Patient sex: F
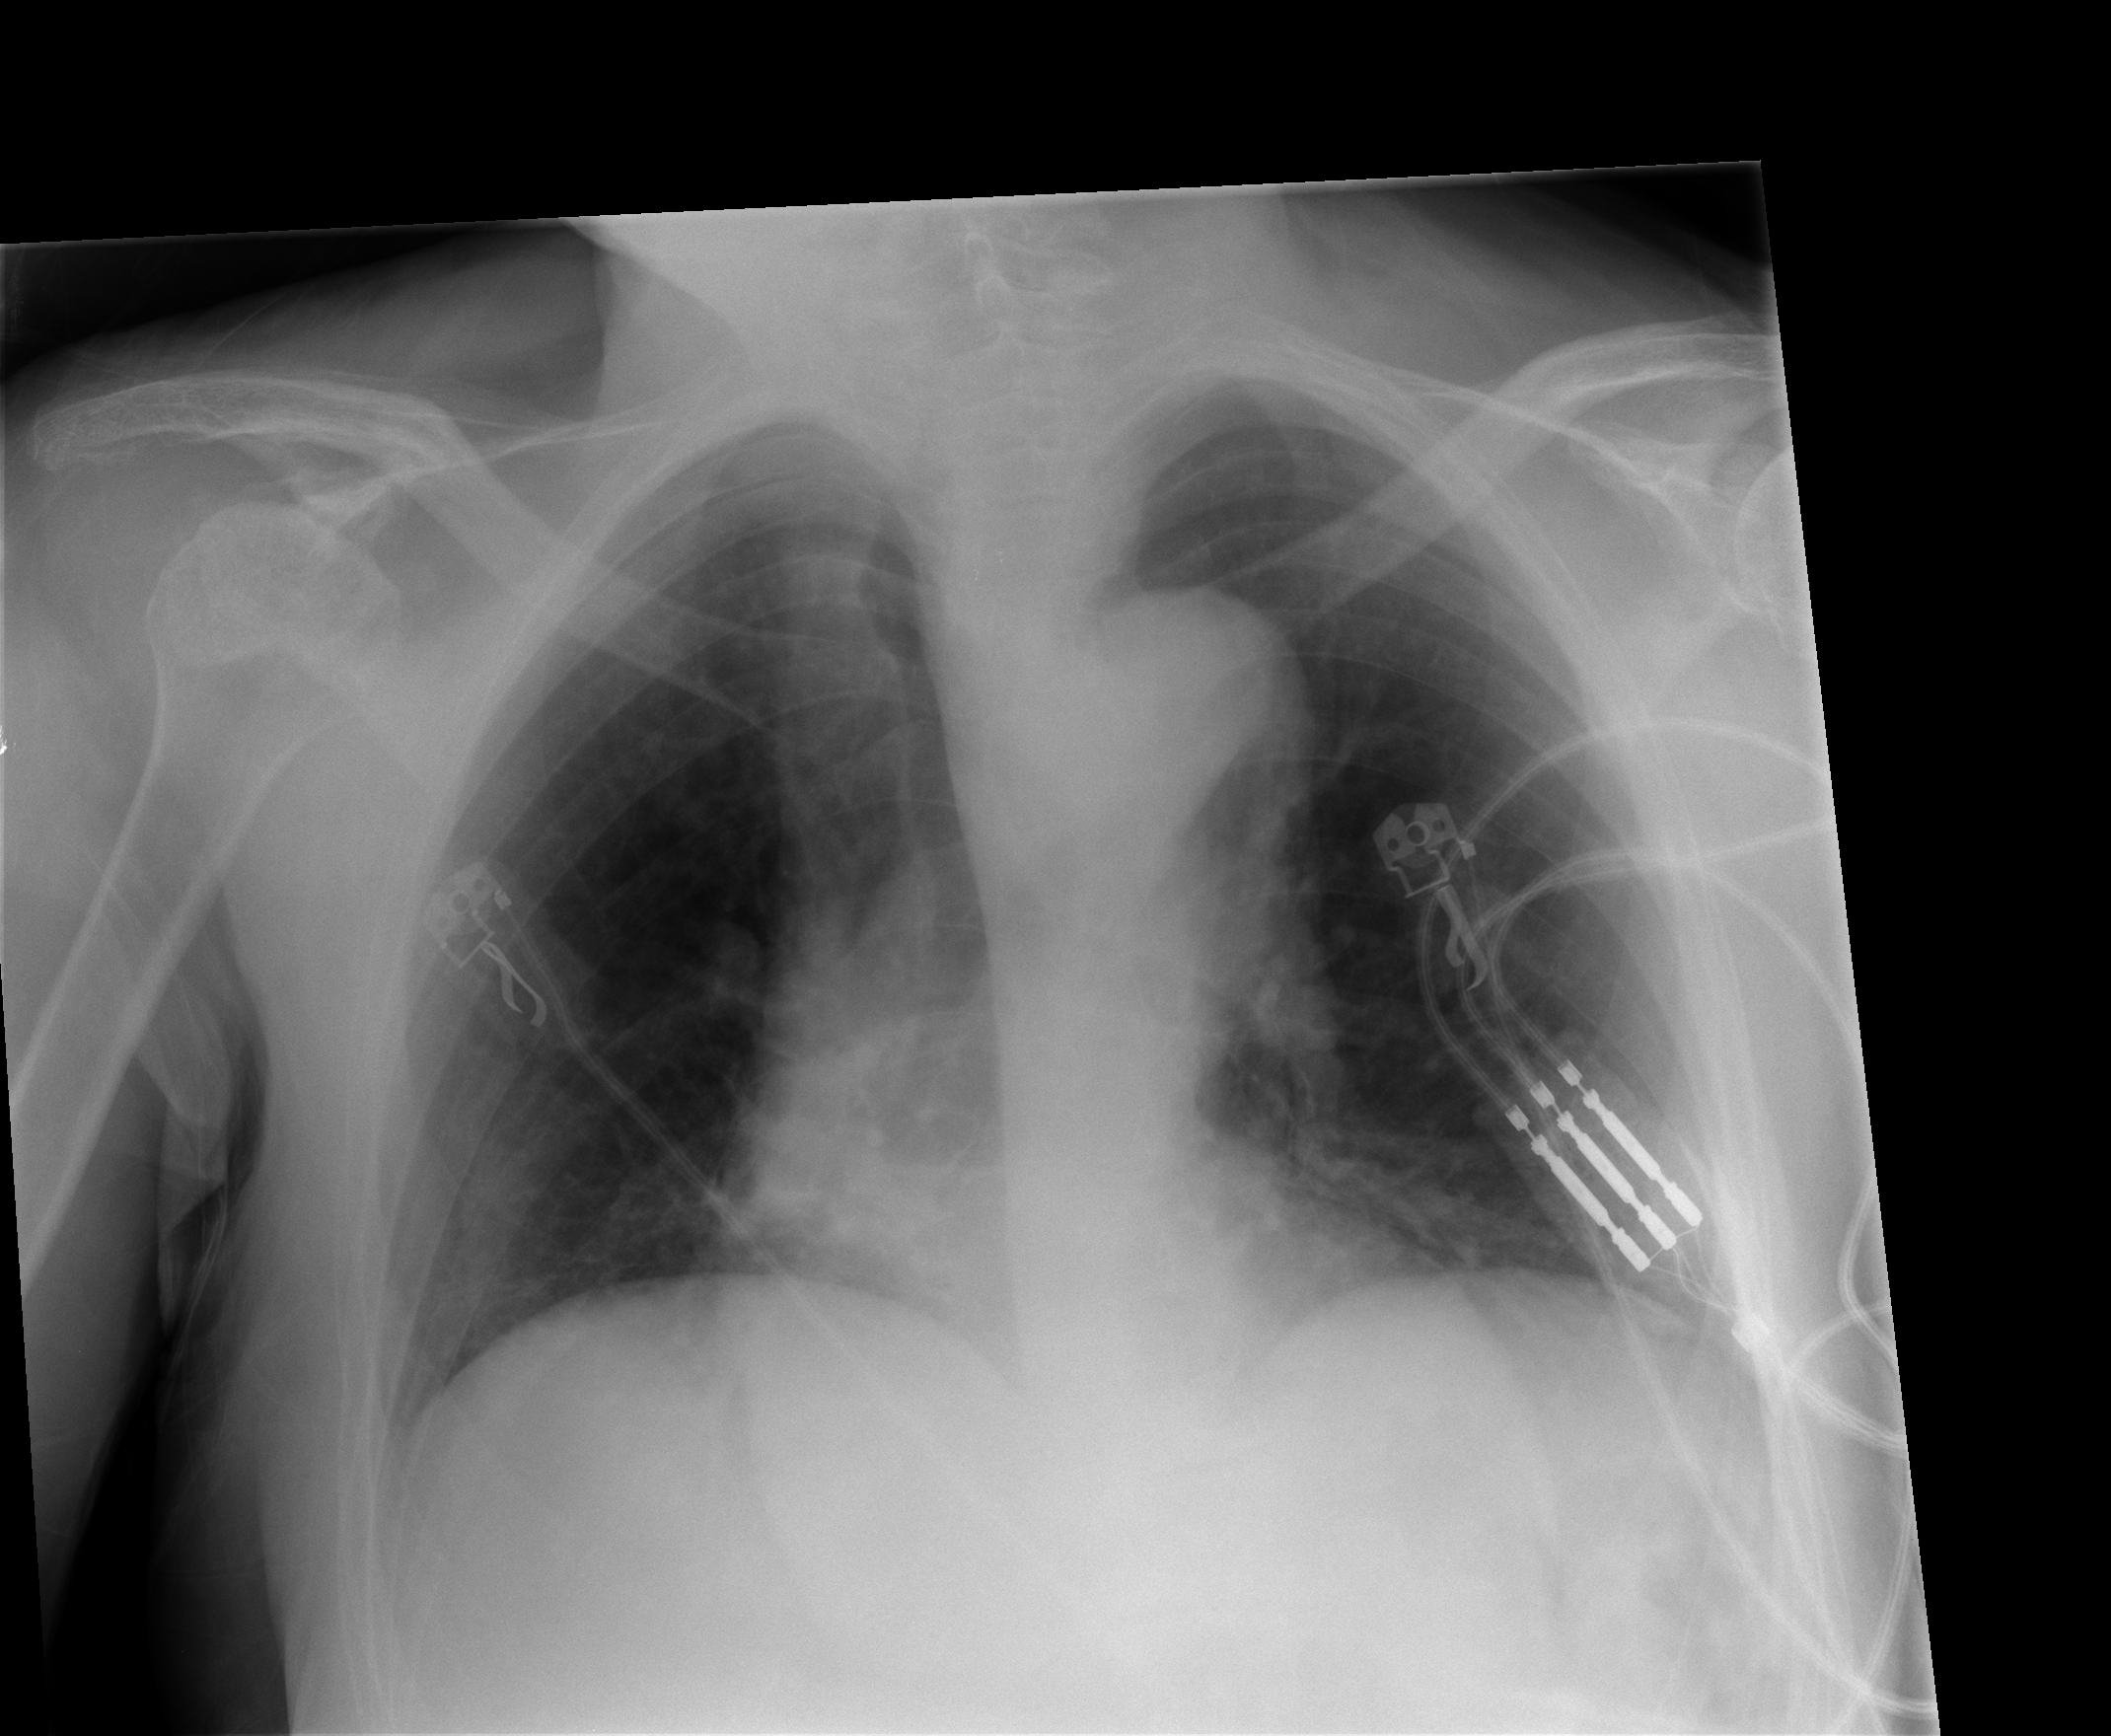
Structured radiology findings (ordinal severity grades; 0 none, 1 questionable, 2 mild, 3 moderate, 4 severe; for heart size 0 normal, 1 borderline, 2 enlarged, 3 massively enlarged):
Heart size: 1
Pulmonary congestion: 0
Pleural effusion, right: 0
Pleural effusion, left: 0
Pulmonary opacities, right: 0
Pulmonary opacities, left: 0
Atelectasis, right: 0
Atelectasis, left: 1